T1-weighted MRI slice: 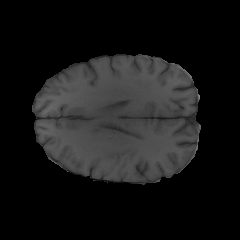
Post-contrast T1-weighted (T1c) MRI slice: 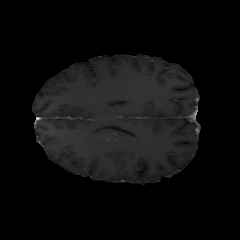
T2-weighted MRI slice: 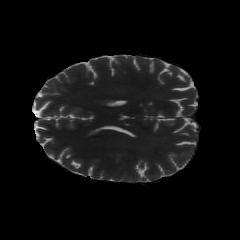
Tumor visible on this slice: no